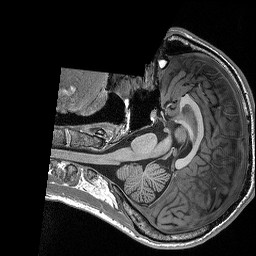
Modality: T1w
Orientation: axial